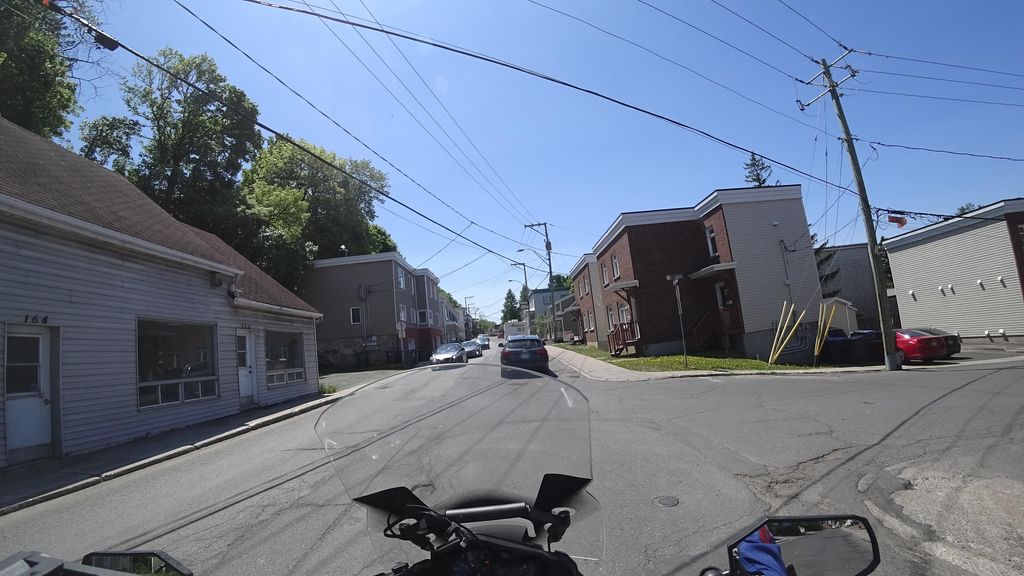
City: quebec_city